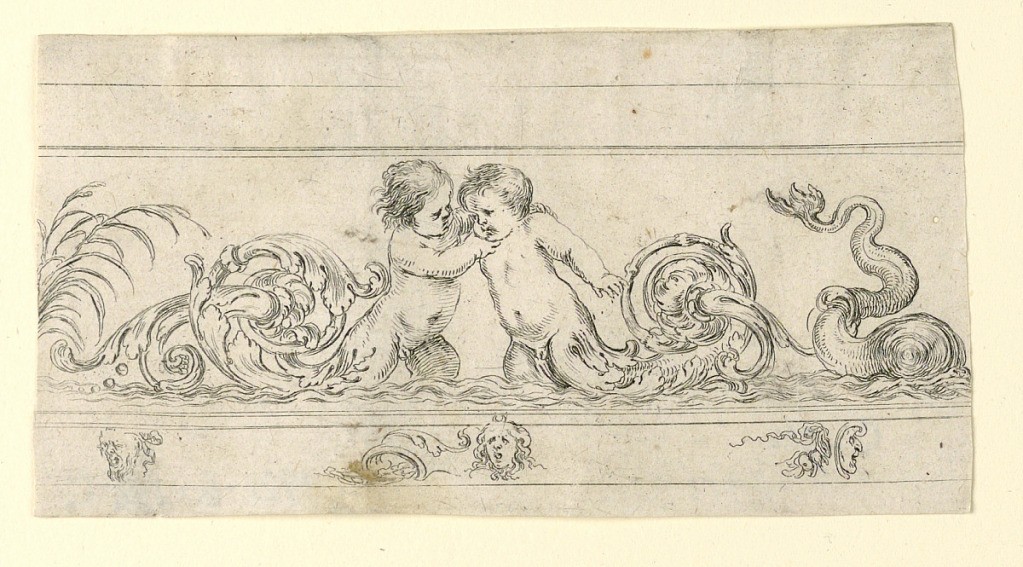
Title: Plate from Frises, Feuillages et Grotesques (Friezes, Foliage and Grotesques)
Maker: Stefano della Bella, Italian, 1610–1664
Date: ca. 1645
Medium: Etching on laid paper
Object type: Print
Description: Horizontal rectangle showing a frieze with two putto whose legs terminate in scrolling acanthus arabesques. Below, three masks.